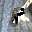
Label: 8